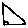
Label: triangle